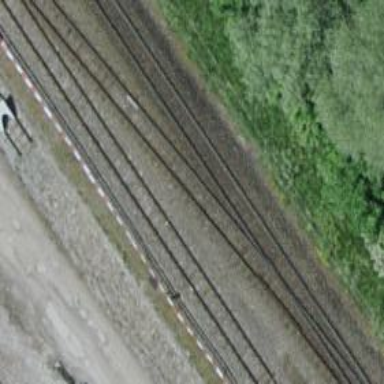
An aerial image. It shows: Narrow-gauge railway siding with one track.